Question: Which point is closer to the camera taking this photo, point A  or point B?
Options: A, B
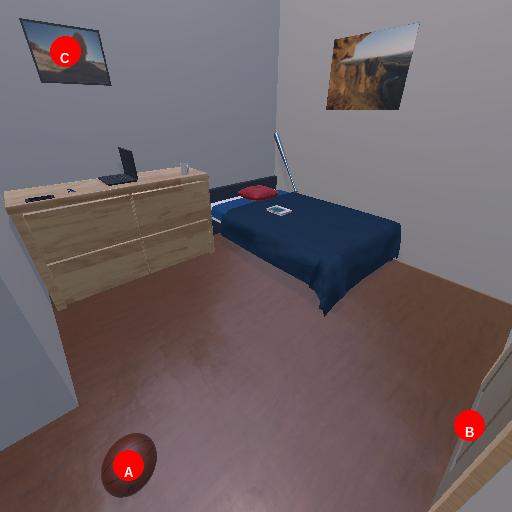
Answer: A